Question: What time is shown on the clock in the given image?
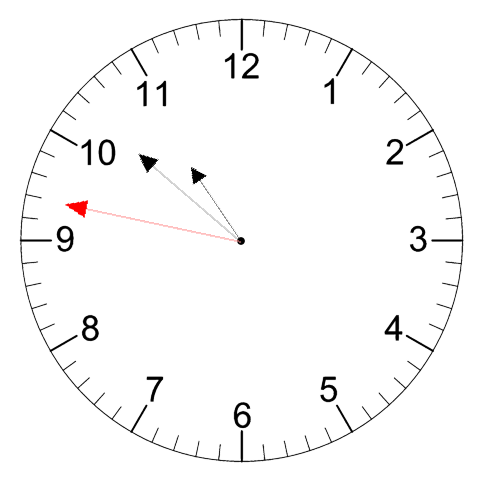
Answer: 10:51:47